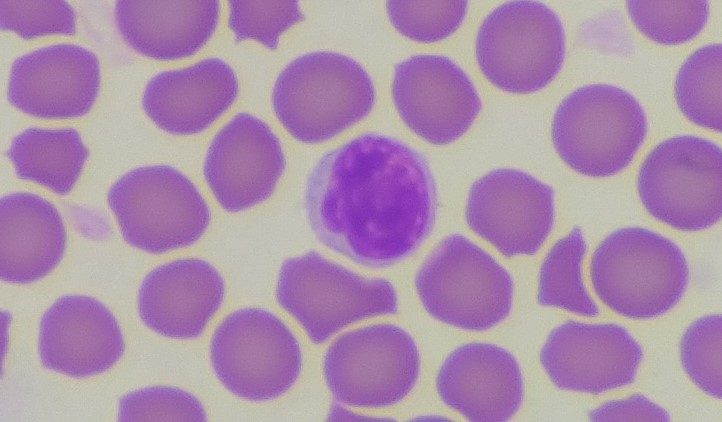
White blood cell type: Lymphocyte